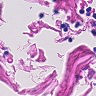
Metastatic tissue present: no